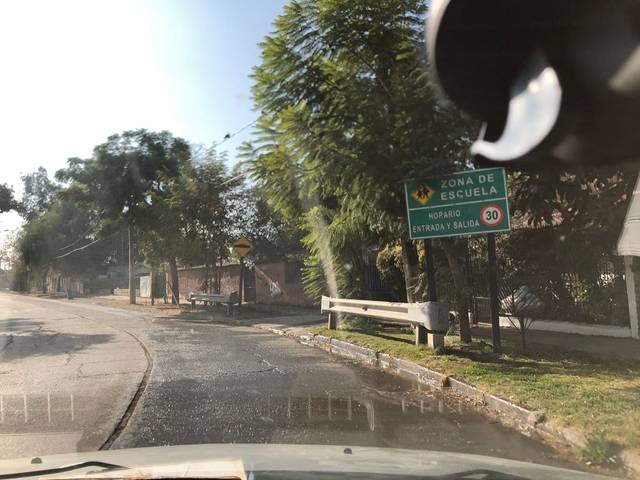
Region: Chile
Coordinates: -33.625, -70.58